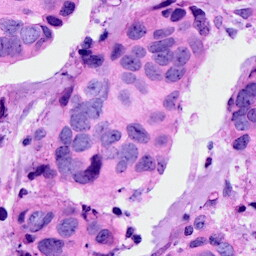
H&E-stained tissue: Breast